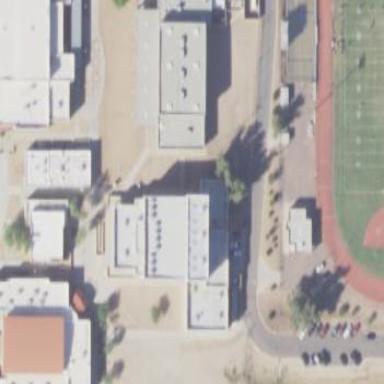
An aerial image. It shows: Theatre building.